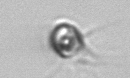
Label: Balanion